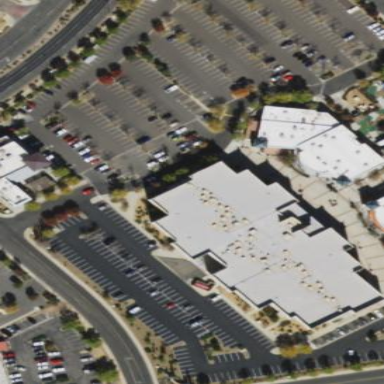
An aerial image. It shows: Commercial building hosting cinema.